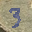
Label: 3